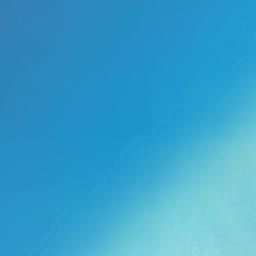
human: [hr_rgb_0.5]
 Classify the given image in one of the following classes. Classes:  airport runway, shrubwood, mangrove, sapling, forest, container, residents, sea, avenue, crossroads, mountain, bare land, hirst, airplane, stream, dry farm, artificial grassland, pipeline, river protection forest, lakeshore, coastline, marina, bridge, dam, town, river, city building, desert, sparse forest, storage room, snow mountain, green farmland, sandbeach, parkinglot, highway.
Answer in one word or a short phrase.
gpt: sea